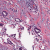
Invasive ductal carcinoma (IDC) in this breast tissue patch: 1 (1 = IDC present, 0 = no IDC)